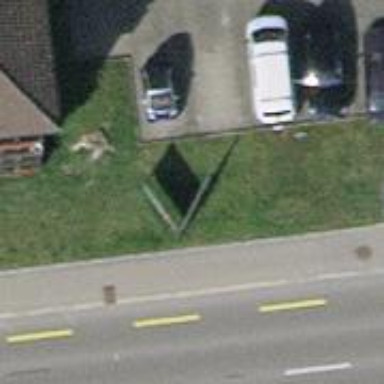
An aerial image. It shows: Billboard for advertising.